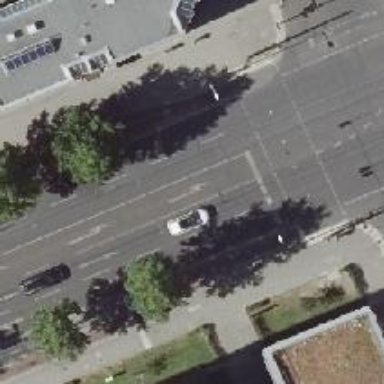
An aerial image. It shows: Secondary road with asphalt surface. There are separate sidewalks on both sides. No stopping is allowed for parking on both sides.